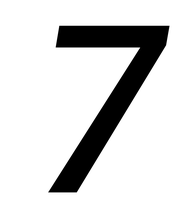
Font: Poppins-MediumItalic